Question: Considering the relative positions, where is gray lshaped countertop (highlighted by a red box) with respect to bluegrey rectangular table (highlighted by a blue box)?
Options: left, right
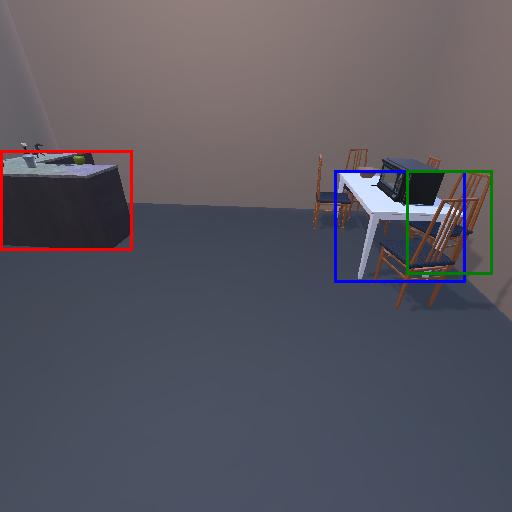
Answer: left